Question: I can input and create relationships in my current core data model. The issue I am having is trying to create a relationship with an existing attribute.
I figure I need to find the existing 'NSManagedObject' and see if it is 0 (empty) or > 0 (already exists).
I am doing that but I get a bad access crash (I think due to my optionals) when trying to create a global reference to the NSManagedObject so I can pass it down the line for when I create the relationship. What am I doing wrong? This is the way I have previously approached it in Obj-C.
'''
var visitEntityObject : NSManagedObject!
var VisitsEntity = visitEntityObject as! VisitDetails //Crash
var resultsVisit:NSArray? = self.managedObjectContext!.executeFetchRequest(requestVisit, error: errorVisit)
if errorVisit != nil
{
println("Error: \(errorVisit.debugDescription)")
}
else
{
if resultsVisit?.count == 0
{
VisitsEntity = NSEntityDescription.insertNewObjectForEntityForName(visitEntityName, inManagedObjectContext: self.managedObjectContext!) as! VisitDetails
visitFound = false
println("Visit Not Found")
}
else
{
VisitsEntity = resultsVisit?.lastObject as! VisitDetails
visitFound = true
println("Visit Found")
}
}
'''

'''
fatal error: unexpectedly found nil while unwrapping an Optional value
'''
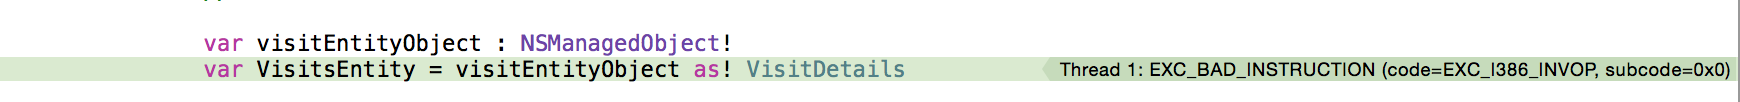
Answer: You declare an implicitly unwrapped optional
'var visitEntityObject : NSManagedObject!'
with no value and then proceed to use it without giving it a value. You can get away with this in Obj-C as it's much less strict around 'nil'. This is just wrong in Swift - you should probably take another look at optionals and forced unwrapping the in the Swift guide to get a better understanding of what is wrong